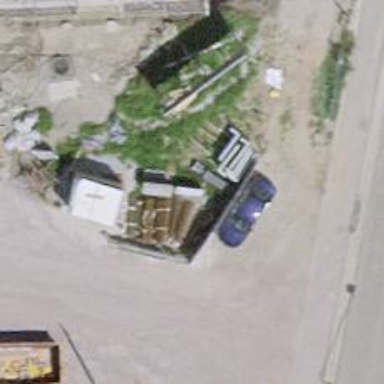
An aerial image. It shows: Street cabinet of man-made origin.